Question: I am new in hibernate
I have a 'UserDAO' class and a method to determine whether user exists in a specific table or not.
This is my 'users' table in 'hb3' database:

And this is my class:
'''
public static void main(String[] args) {
System.out.println(userExistsinDB("ABC"));
}
public static boolean userExistsinDB(String username) {
String queryStr = "Select * from users where username=" + username; // since username is unique
SessionFactory sessionFactory = new AnnotationConfiguration().configure().buildSessionFactory();
Session session = sessionFactory.openSession();
session.beginTransaction();
Query query = session.createSQLQuery(queryStr);
System.out.println(query.getFirstResult());
session.getTransaction().commit();
session.close();
sessionFactory.close();
return false;
}
'''
But the result is 'null' in 'query.getFirstResult()' , Why?
I have 'ABC' username in users table.
'''
Hibernate config file:
<?xml version="1.0" encoding="UTF-8"?>
<!DOCTYPE hibernate-configuration PUBLIC "-//Hibernate/Hibernate Configuration DTD 3.0//EN" "http://hibernate.sourceforge.net/hibernate-configuration-3.0.dtd">
<hibernate-configuration>
<session-factory>
<property name="hibernate.dialect">org.hibernate.dialect.MySQLDialect</property>
<property name="hibernate.connection.driver_class">com.mysql.jdbc.Driver</property>
<property name="hibernate.connection.url">jdbc:mysql://localhost:3306/hb3</property>
<property name="hibernate.connection.username">root</property>
<property name="hibernate.connection.password">2323</property>
<property name="hibernate.show_sql">true</property>
<mapping class="sajjad.htlo.User"/>
</session-factory>
</hibernate-configuration>
'''
Result:
'''
Feb 20, 2015 1:19:23 AM org.hibernate.annotations.common.reflection.java.JavaReflectionManager <clinit>
INFO: HCANN000001: Hibernate Commons Annotations {4.0.4.Final}
Feb 20, 2015 1:19:23 AM org.hibernate.Version logVersion
INFO: HHH000412: Hibernate Core {4.3.1.Final}
Feb 20, 2015 1:19:23 AM org.hibernate.cfg.Environment <clinit>
INFO: HHH000206: hibernate.properties not found
Feb 20, 2015 1:19:23 AM org.hibernate.cfg.Environment buildBytecodeProvider
INFO: HHH000021: Bytecode provider name : javassist
Feb 20, 2015 1:19:23 AM org.hibernate.cfg.Configuration configure
INFO: HHH000043: Configuring from resource: /hibernate.cfg.xml
Feb 20, 2015 1:19:23 AM org.hibernate.cfg.Configuration getConfigurationInputStream
INFO: HHH000040: Configuration resource: /hibernate.cfg.xml
Feb 20, 2015 1:19:23 AM org.hibernate.internal.util.xml.DTDEntityResolver resolveEntity
WARN: HHH000223: Recognized obsolete hibernate namespace http://hibernate.sourceforge.net/. Use namespace http://www.hibernate.org/dtd/ instead. Refer to Hibernate 3.6 Migration Guide!
Feb 20, 2015 1:19:23 AM org.hibernate.cfg.Configuration doConfigure
INFO: HHH000041: Configured SessionFactory: null
Feb 20, 2015 1:19:23 AM org.hibernate.engine.jdbc.connections.internal.DriverManagerConnectionProviderImpl configure
WARN: HHH000402: Using Hibernate built-in connection pool (not for production use!)
Feb 20, 2015 1:19:23 AM org.hibernate.engine.jdbc.connections.internal.DriverManagerConnectionProviderImpl buildCreator
INFO: HHH000401: using driver [com.mysql.jdbc.Driver] at URL [jdbc:mysql://localhost:3306/hb3]
Feb 20, 2015 1:19:23 AM org.hibernate.engine.jdbc.connections.internal.DriverManagerConnectionProviderImpl buildCreator
INFO: HHH000046: Connection properties: {user=root, password=****}
Feb 20, 2015 1:19:23 AM org.hibernate.engine.jdbc.connections.internal.DriverManagerConnectionProviderImpl buildCreator
INFO: HHH000006: Autocommit mode: false
Feb 20, 2015 1:19:23 AM org.hibernate.engine.jdbc.connections.internal.DriverManagerConnectionProviderImpl configure
INFO: HHH000115: Hibernate connection pool size: 20 (min=1)
Feb 20, 2015 1:19:23 AM org.hibernate.dialect.Dialect <init>
INFO: HHH000400: Using dialect: org.hibernate.dialect.MySQLDialect
Feb 20, 2015 1:19:23 AM org.hibernate.engine.transaction.internal.TransactionFactoryInitiator initiateService
INFO: HHH000399: Using default transaction strategy (direct JDBC transactions)
Feb 20, 2015 1:19:23 AM org.hibernate.hql.internal.ast.ASTQueryTranslatorFactory <init>
INFO: HHH000397: Using ASTQueryTranslatorFactory
null
Feb 20, 2015 1:19:24 AM org.hibernate.engine.jdbc.connections.internal.DriverManagerConnectionProviderImpl stop
INFO: HHH000030: Cleaning up connection pool [jdbc:mysql://localhost:3306/hb3]
false
'''
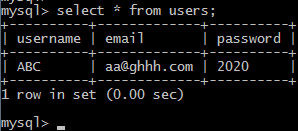
Answer: Try this:
'''
org.hibernate.Query query = session.createQuery("from users where username = :username");
query.setParameter("username", username);
query.uniqueResult();
'''